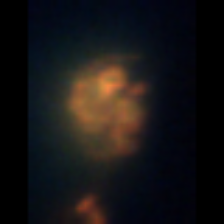
Taxon: Unknown_detritus
Group: Unknown